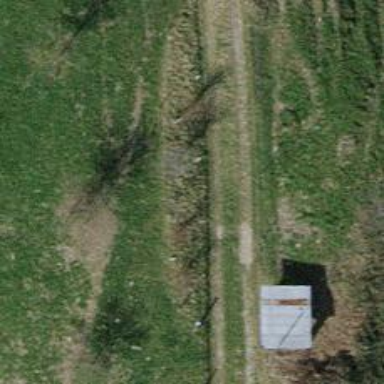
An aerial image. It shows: Grass track with grade4 surface.